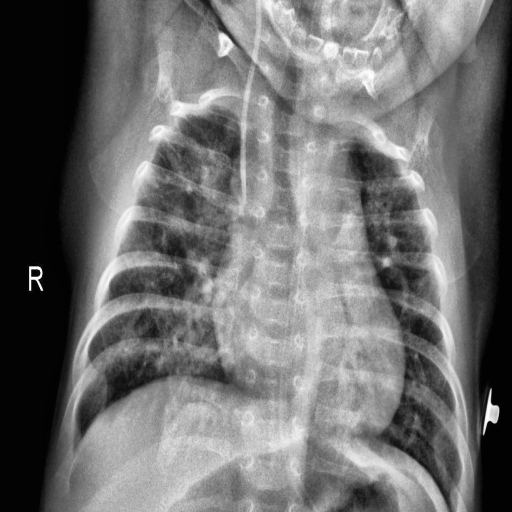
Finding: PNEUMONIA